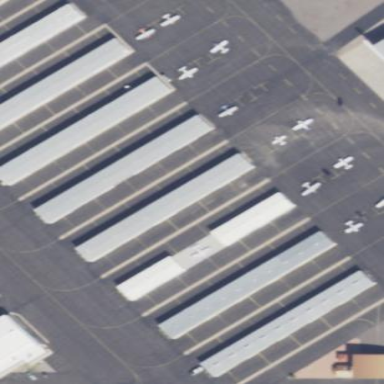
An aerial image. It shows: Hangar building located at airport.